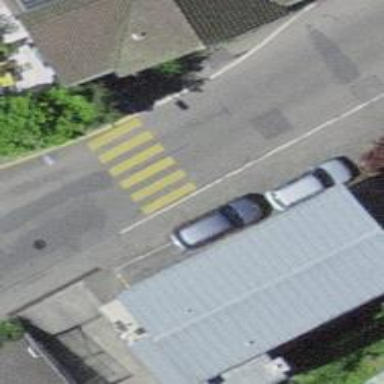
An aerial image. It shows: Uncontrolled footway crossing with zebra markings.